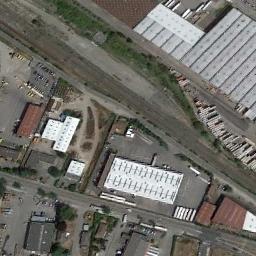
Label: railway